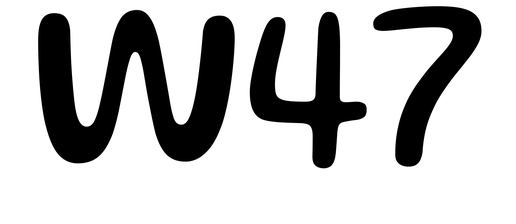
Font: Gluten_Regular